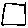
Label: square